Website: walmart
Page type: store-pickup
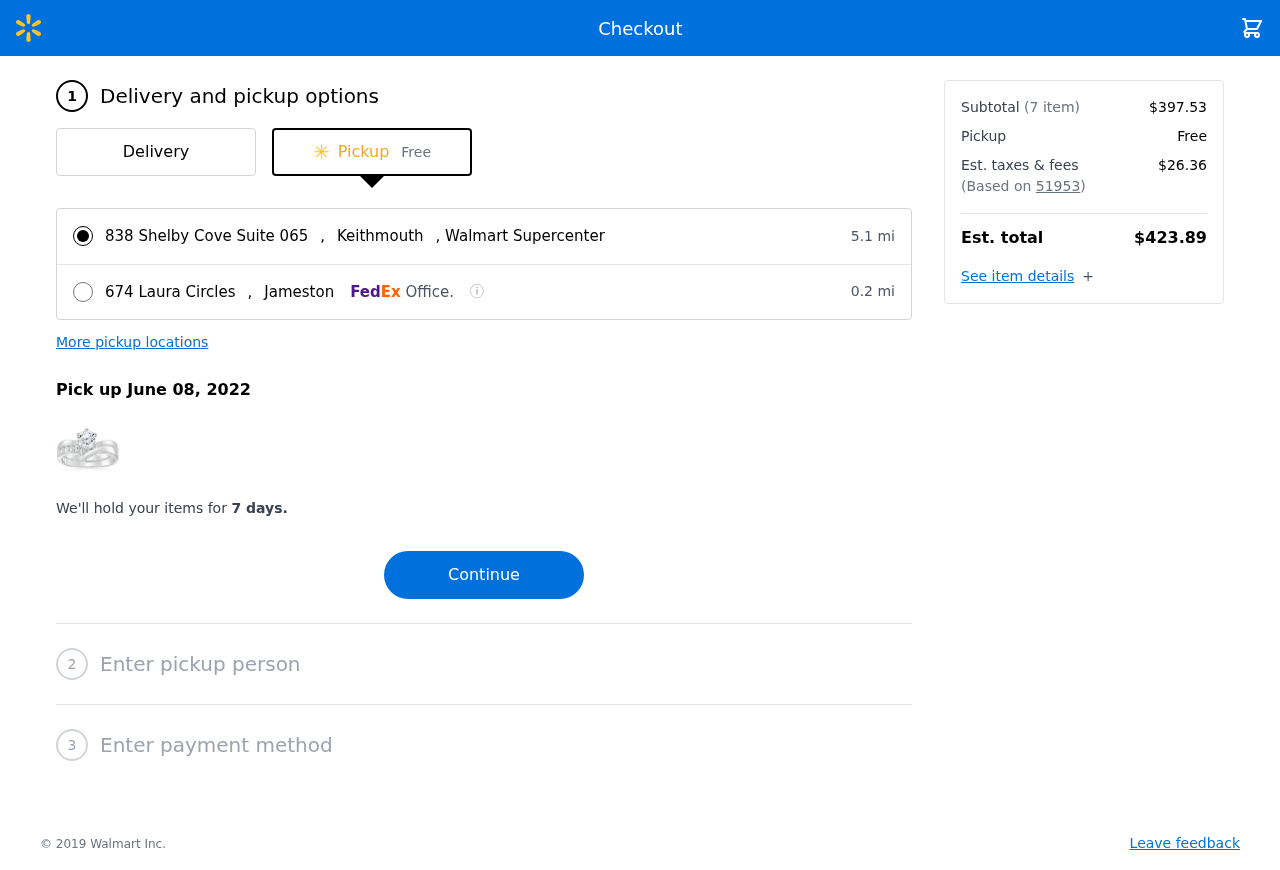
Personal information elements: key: PII_LOCATION1_CITY
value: Keithmouth
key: PII_LOCATION1_STREET
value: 838 Shelby Cove Suite 065
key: PII_LOCATION2_CITY
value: Jameston
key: PII_LOCATION2_STREET
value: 674 Laura Circles
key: PII_POSTCODE
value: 51953
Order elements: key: ORDER_DELIVERY_DATE
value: Pick up June 08, 2022
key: ORDER_NUM_ITEMS
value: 7
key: ORDER_SUBTOTAL
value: $397.53
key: ORDER_TAX
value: $26.36
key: ORDER_TOTAL
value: $423.89